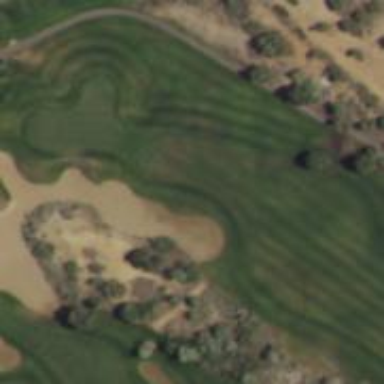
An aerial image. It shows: Sandy area is golf bunker.